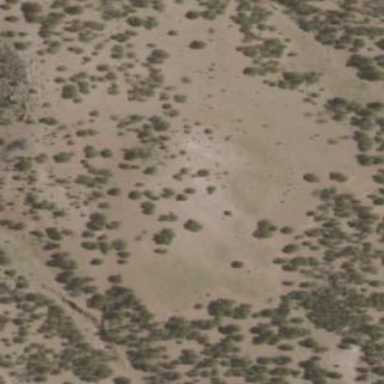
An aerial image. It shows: Area covered in scrub vegetation.